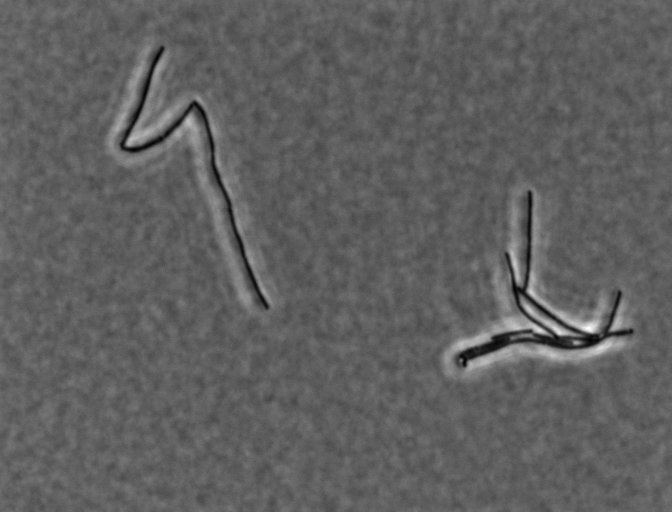
Bacillus subtilis